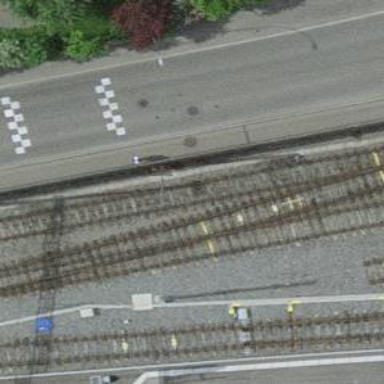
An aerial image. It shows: Single-track electrified railway siding with contact line for service.